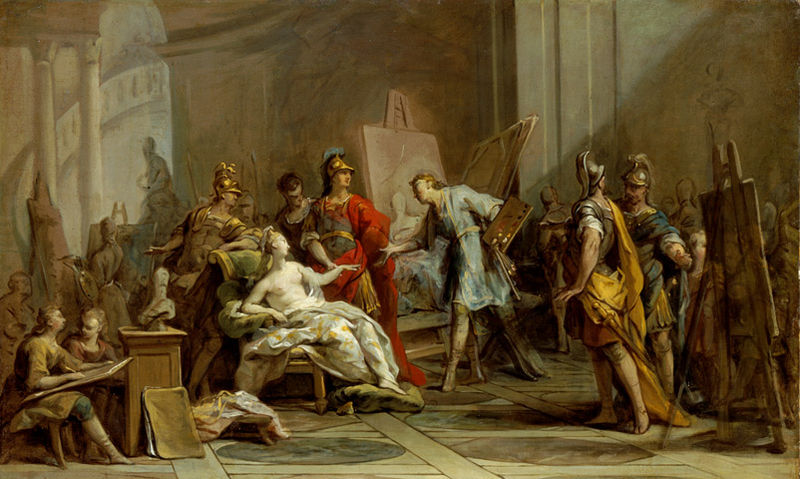
Titel: Alexander schenkt Apelles seine Nebenfrau Pancaspe
Künstler: Jean (1692) Restout
Standort: Karlsruhe
Institution: Staatliche Kunsthalle Karlsruhe
Schlagwörter: akt, blau, gemälde, haut, mann, nackt, schatten, umhang, weiß, frauen, gelb, grün, menschen, sitzen, braun, brust, bunt, busen, frau, kleid, licht, marmor, männer, pastell, raum, schwarz, skizze, stuhl, szene, säule, säulen, tisch, zimmer, ölbild, dame, rot, schleier, tuch, gespräch, malerei, versammlung, wand, samt, sockel, bild, innenraum, portrait, öl, boden, gewand, gold, mantel, sessel, sitzend, tücher, decke, gewänder, innen, statue, brüste, bilder, sofa, modell, perspektive, fußboden, schule, farben, mauer, farbe, saal, treppe, treppen, lanze, soldaten, büste, atelier, maler, muse, staffelei, geländer, sandalen, halbnackt, nackte, podest, ad, model, halle, wände, antike, palast, künstler, fliesen, schwert, uniform, uniformen, soldat, leinwand, helm, mosaik, kunst, malen, palette, pinsel, ritter, rüstung, modelle, inneres, rom, römer, helme, werkstatt, zeichnen, antik, griechen, krieger, griechenland, nackte frau, venus, feldherr, kulisse, königlich, speer, wendeltreppe, büsten, stafflei, staffeleien, prunk, sitzender, zeichner, akademie, glod, römisch, bund, studio, pastel, blöcke, goldhelm, aktmalerei, verneigung, gol, mosaiken, malschule, frivol, saaal, uhang, kunstschule, wänd, g, d, astell, df, sf, af, künsler, sd, menach, asfs, saffelei, viele farben, ateliuer